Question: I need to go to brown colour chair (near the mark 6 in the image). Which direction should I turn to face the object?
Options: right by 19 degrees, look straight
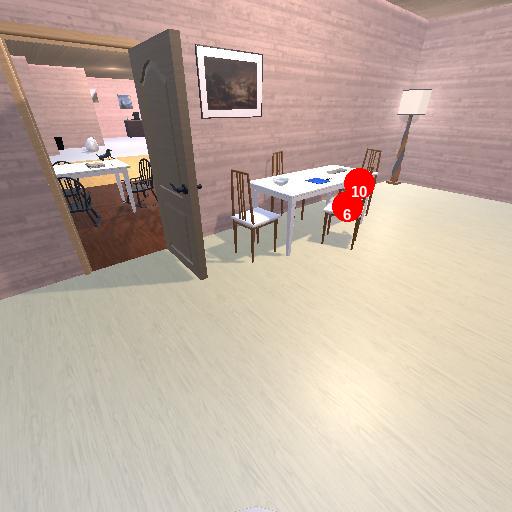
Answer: right by 19 degrees